Question: I create view for editing a 'class Person' object. In 'class Person' there is property:
'''
[DisplayName("Notes")]
public string Notes { get; set; }
'''
In the 'Edit.cshtml' view I want to edit this property:
'''
<div class="form-group">
@Html.LabelFor(model => model.Notes, htmlAttributes: new { @class = "control-label col-md-2" })
<div class="col-md-10">
@Html.EditorFor(model => model.Notes, new { htmlAttributes = new { @class = "form-control" } })
@Html.ValidationMessageFor(model => model.Notes, "", new { @class = "text-danger" })
</div>
</div>
'''
it works fine excepting '@Html.EditorFor(...)' shows by default 'TextField' for strings. For this one I would like it to show 'TextArea' how this can be achieved?
: How to achieve showing 'TextArea' instead of 'TextField' for particular class property. Preferably by annotation in model
EDIT:
Upper 'TextArea' when I use '[DataType(DataType.MultilineText)]' annotation and 'EditorFor'. Lower when I use '@Html.TextAreaFor...' in the view.

EDIT2:
For the code under: It applies css for 'EditorFor' method but dose not for 'TextAreaFor',
'''
@Html.EditorFor(model => model.Notes, new { htmlAttributes = new { @class = "form-control" } })
@Html.TextAreaFor(model => model.Notes, new { htmlAttributes = new { @class = "form-control" } })
@Html.TextAreaFor(model => model.Notes,
new {
htmlAttributes = new {
@class = "form-control",
rows = 10,
columns = 40
}
})
'''
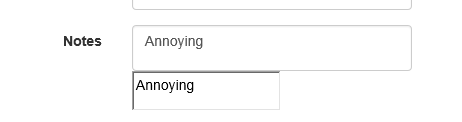
Answer: Use '[DataType(DataType.MultilineText)]' Annotation for your model Property.
'''
[DisplayName("Notes")]
[DataType(DataType.MultilineText)]
public string Notes { get; set; }
'''